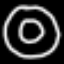
Label: donut